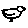
Label: bird